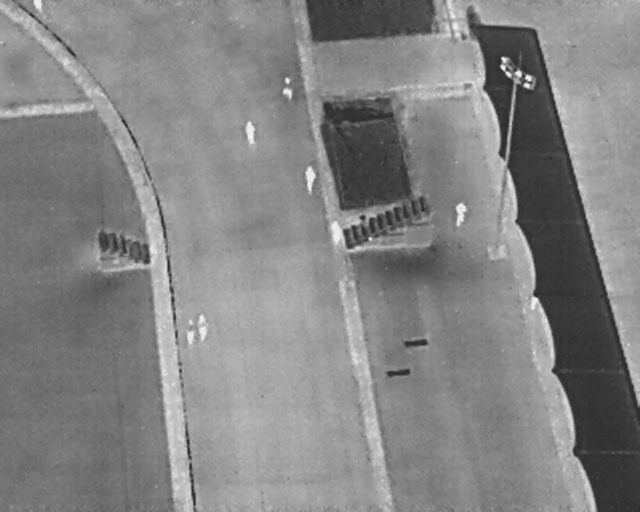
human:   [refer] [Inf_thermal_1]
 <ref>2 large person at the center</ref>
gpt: <box>[[45, 33, 51, 36, 2], [29, 62, 33, 65, 2]]</box>